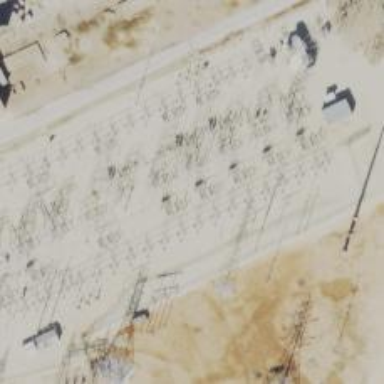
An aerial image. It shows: Switch for power supply.